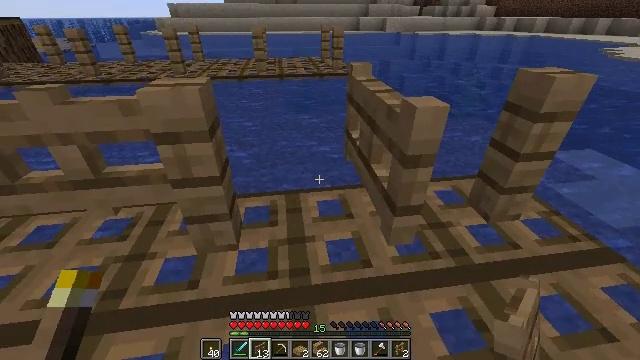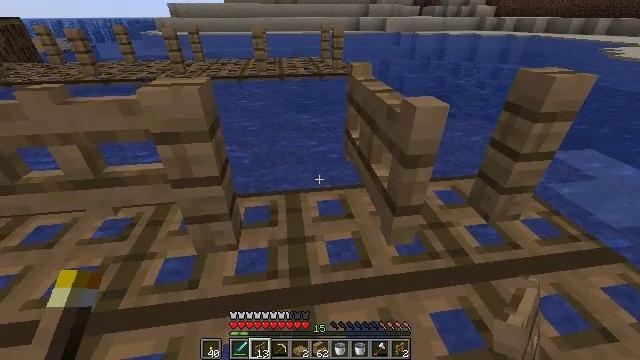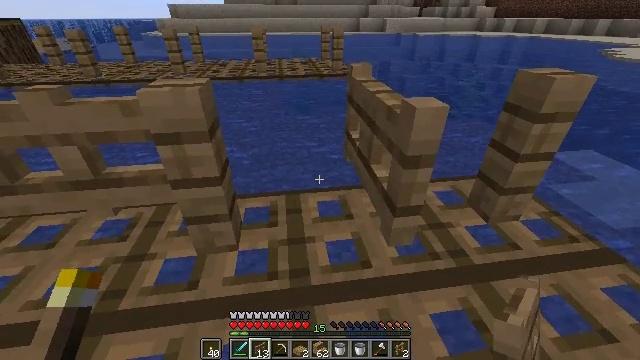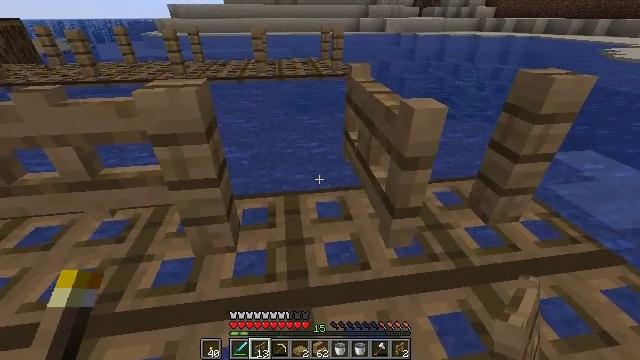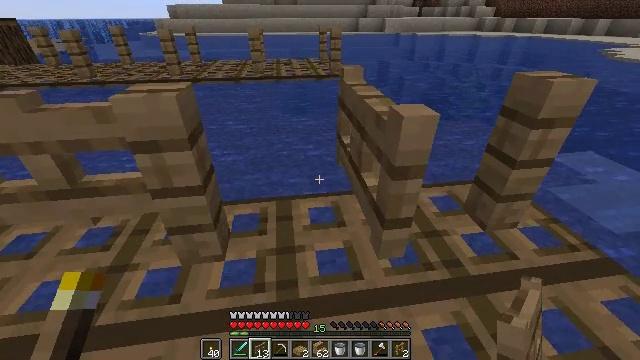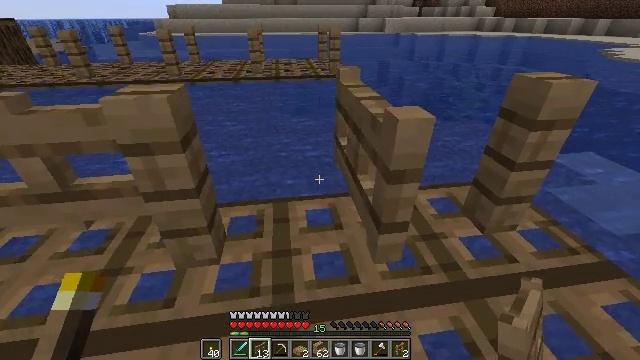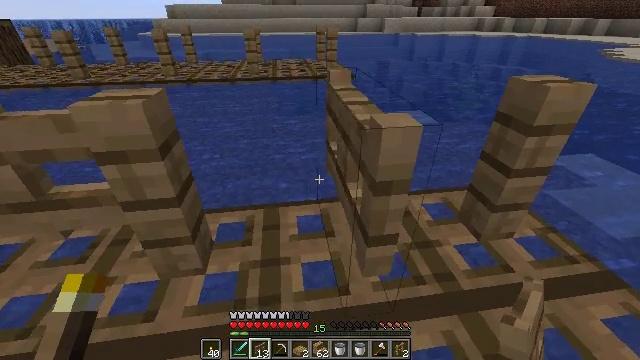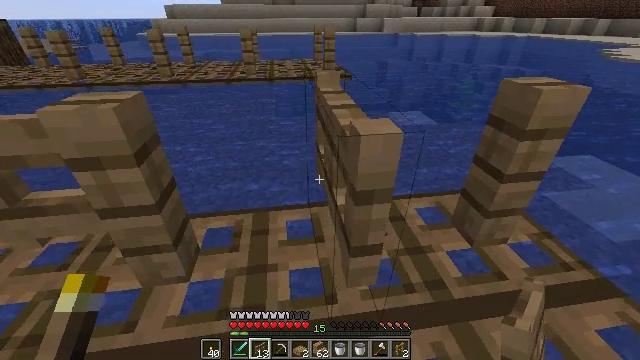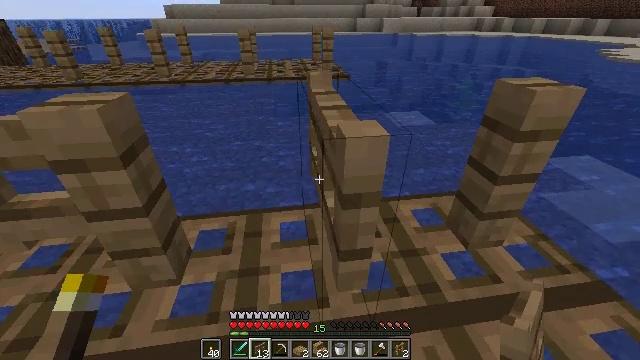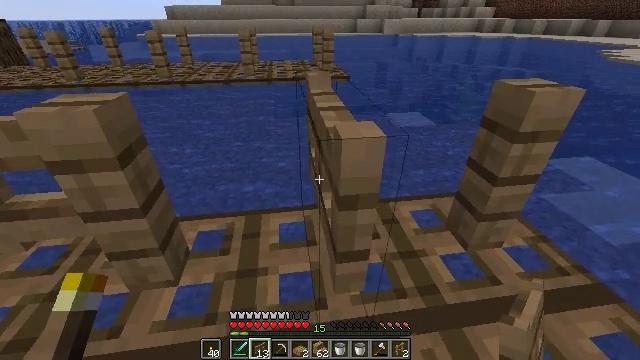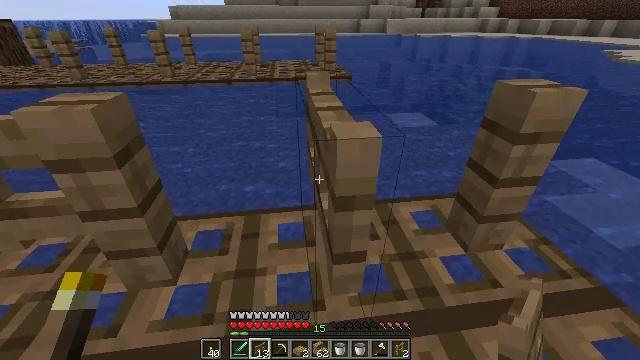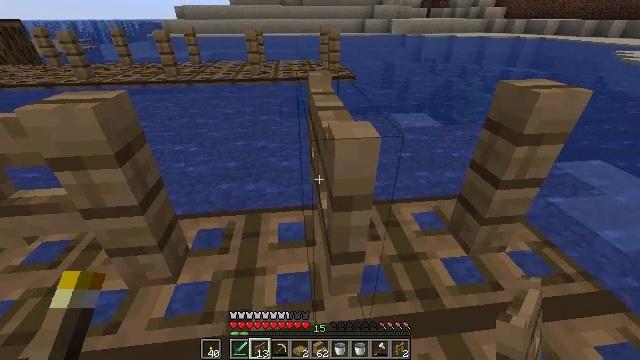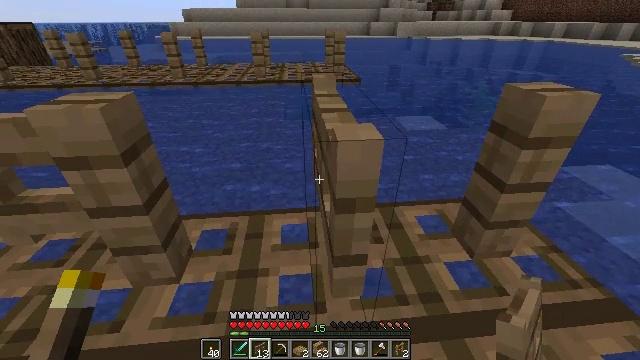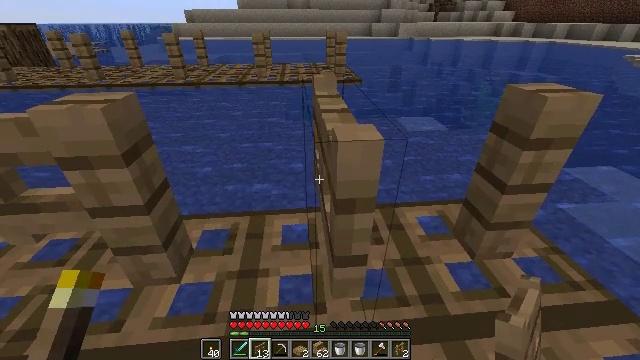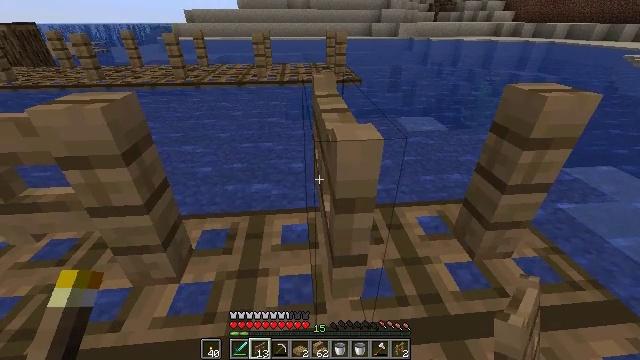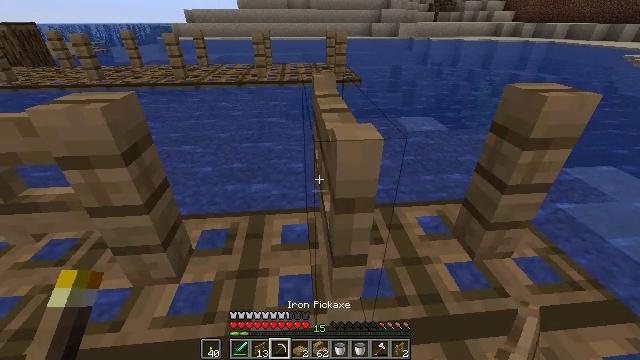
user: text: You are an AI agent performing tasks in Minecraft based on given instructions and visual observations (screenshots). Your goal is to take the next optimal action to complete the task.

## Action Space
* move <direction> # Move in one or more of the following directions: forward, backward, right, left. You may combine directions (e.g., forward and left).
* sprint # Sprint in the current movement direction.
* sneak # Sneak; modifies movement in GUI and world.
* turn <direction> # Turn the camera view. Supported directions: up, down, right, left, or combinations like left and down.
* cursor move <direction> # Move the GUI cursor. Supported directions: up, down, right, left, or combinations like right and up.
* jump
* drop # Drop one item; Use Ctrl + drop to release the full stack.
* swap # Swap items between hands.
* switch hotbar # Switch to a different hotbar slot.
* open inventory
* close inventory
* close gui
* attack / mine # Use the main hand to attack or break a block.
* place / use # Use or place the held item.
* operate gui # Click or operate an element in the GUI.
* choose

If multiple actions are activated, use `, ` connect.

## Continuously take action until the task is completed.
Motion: motion action
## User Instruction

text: Attack the oak fence gate to break it.
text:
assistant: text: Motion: sneak
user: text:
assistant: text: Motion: sneak
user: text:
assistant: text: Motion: move forward and move right, sneak
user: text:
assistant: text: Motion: move forward and move right, sneak
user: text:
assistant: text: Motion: move forward and move right, sneak
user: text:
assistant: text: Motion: move forward and move right, sneak
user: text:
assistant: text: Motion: move right, sneak
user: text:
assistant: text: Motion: sneak
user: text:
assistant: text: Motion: sneak
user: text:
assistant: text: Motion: sneak
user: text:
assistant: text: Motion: sneak
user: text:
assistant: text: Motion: sneak, turn left
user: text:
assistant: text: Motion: sneak
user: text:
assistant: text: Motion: sneak
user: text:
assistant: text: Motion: sneak
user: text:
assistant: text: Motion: sneak
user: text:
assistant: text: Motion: sneak
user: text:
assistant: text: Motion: sneak
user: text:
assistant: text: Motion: sneak
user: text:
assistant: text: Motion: sneak
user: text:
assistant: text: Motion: sneak
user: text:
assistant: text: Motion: sneak
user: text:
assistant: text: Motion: sneak
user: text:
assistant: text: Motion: sneak
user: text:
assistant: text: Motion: sneak
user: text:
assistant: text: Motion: sneak
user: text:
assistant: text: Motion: sneak
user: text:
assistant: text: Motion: sneak
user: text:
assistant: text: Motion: sneak
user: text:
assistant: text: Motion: sneak